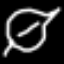
Label: leaf